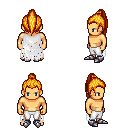
a pixel art fantasy rpg character, male body template, human, tanned skin, white tattered cape, white pants, light blonde long topknot hairstyle, metal boots, four views (front, back, left, right), 2x2 character sprite sheet, small pixel art, hard edges, no anti-aliasing